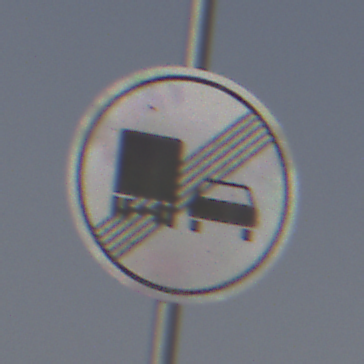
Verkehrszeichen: EndeUeberholverbotKraftfahrzeuge
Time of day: MorningAfternoon
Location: Outdoor (Nature)
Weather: PartlyCloudy
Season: NotSpecified
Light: Natural